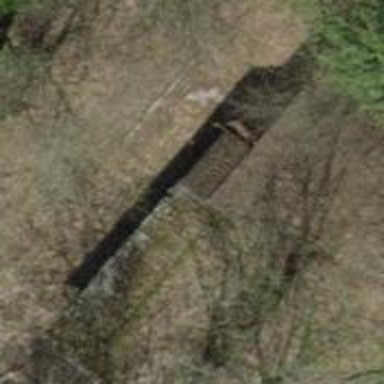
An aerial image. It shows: View of roof of building.